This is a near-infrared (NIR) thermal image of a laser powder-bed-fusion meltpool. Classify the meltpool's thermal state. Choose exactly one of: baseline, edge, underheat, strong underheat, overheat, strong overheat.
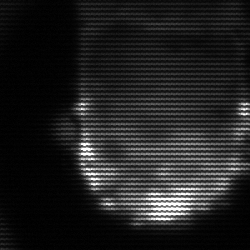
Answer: baseline